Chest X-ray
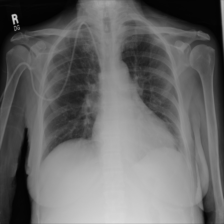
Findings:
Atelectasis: negative
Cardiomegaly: negative
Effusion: negative
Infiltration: negative
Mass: negative
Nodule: negative
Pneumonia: negative
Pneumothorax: negative
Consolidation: negative
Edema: negative
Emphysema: negative
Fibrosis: negative
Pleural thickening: negative
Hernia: negative